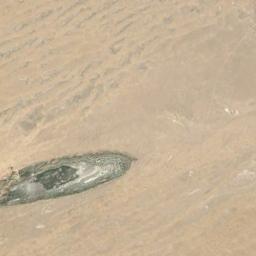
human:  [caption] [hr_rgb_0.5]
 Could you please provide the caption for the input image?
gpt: The desert has yellow sand and a hill .

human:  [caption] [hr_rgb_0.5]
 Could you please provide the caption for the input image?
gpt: There is a little grain in this desert .

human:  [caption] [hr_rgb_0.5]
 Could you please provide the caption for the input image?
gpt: The light yellow desert with wavy stripes covers the brown bare land .

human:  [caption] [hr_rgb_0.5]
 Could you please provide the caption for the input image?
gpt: The yellow desert is next to some plants .

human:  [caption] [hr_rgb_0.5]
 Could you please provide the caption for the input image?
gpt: A green land in the middle of a yellow desert .